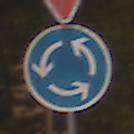
Verkehrszeichen: Kreisverkehr
Zusatzzeichen oben: VorfahrtGewaehren
Umgebung: Outdoor, Urban
Tageszeit: Night
Wetter: Clear
Licht: Artificial
Jahreszeit: NotSpecified
Kontrast: HighContrast